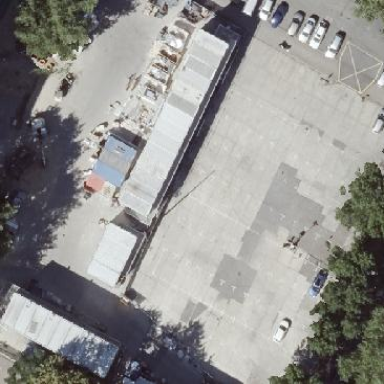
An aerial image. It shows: Parking aisle with concrete surface.